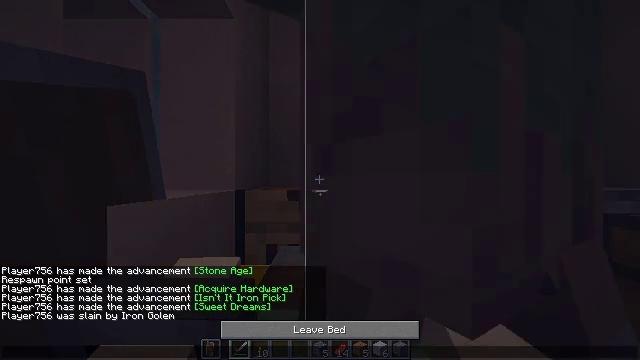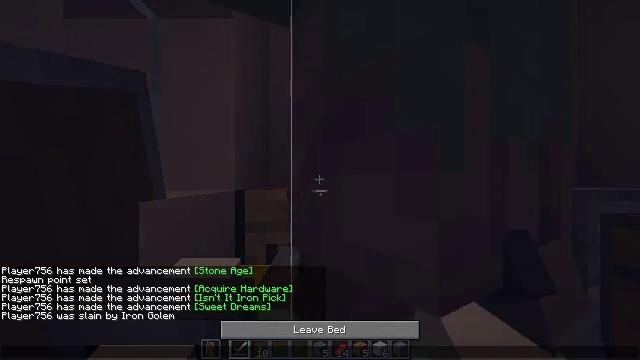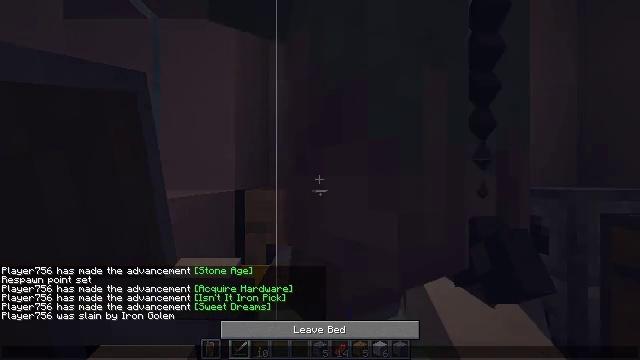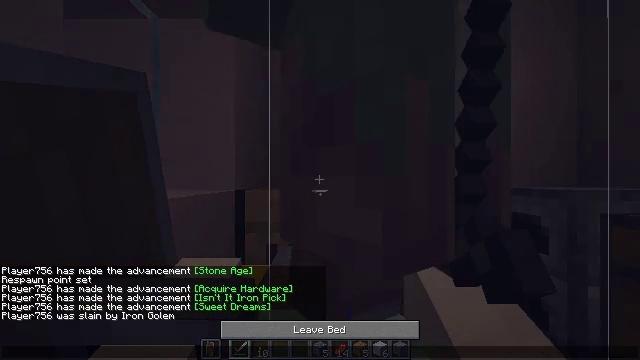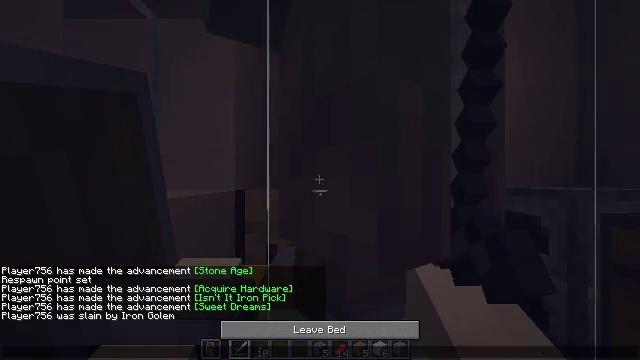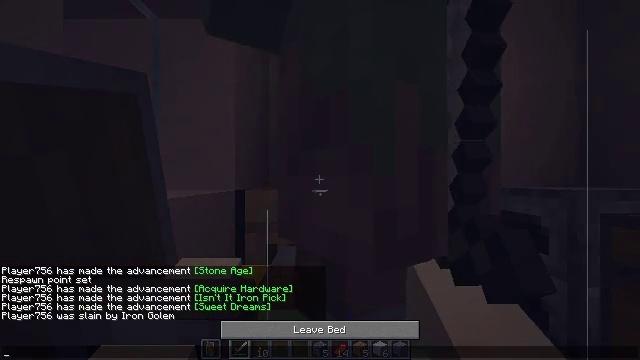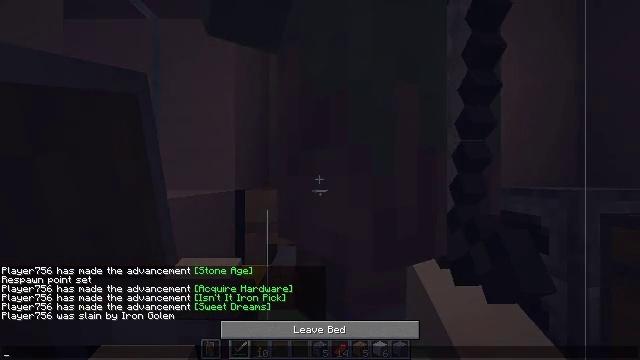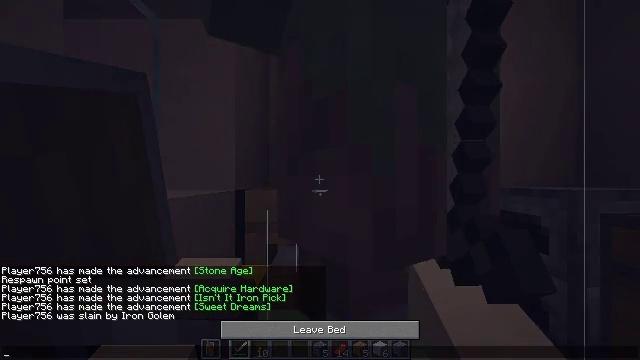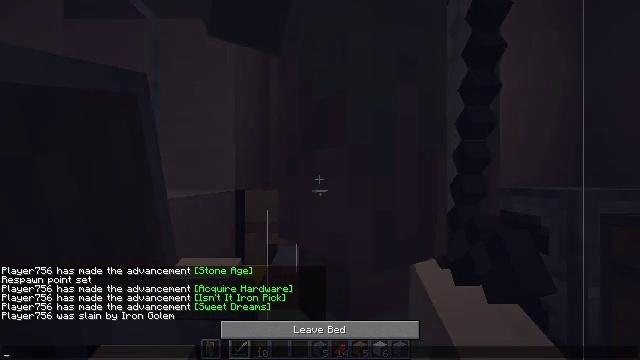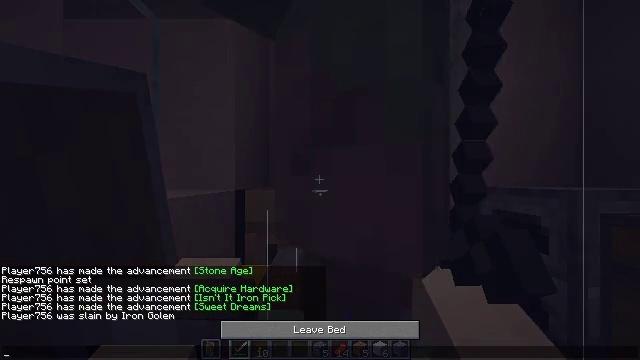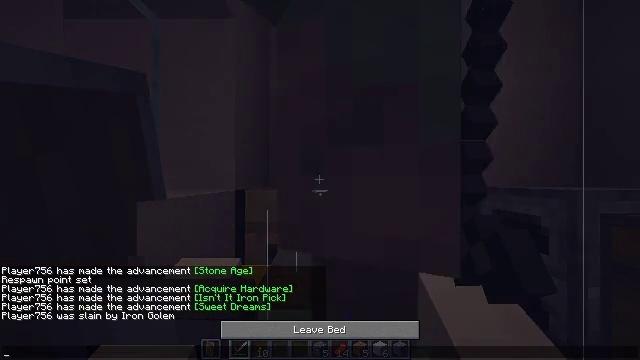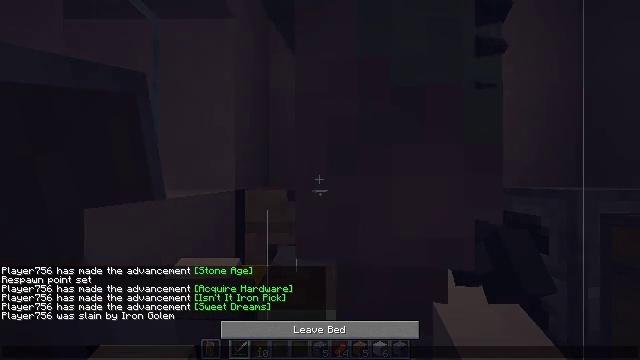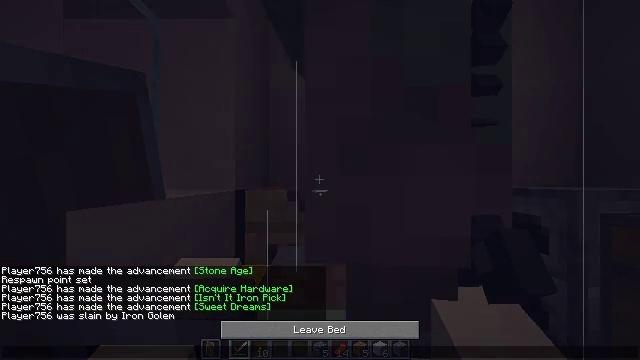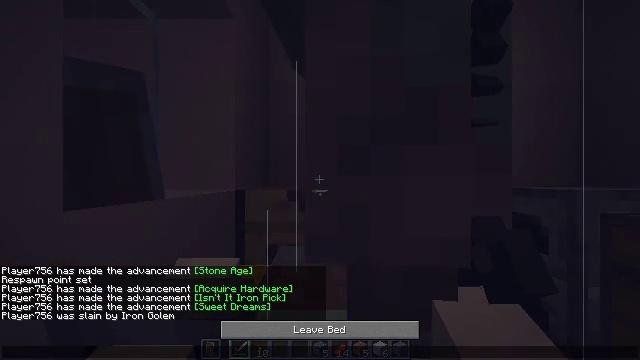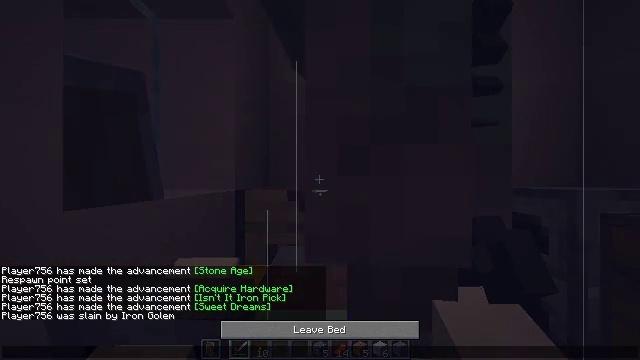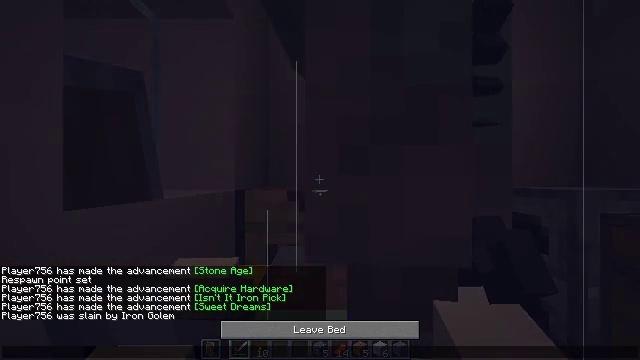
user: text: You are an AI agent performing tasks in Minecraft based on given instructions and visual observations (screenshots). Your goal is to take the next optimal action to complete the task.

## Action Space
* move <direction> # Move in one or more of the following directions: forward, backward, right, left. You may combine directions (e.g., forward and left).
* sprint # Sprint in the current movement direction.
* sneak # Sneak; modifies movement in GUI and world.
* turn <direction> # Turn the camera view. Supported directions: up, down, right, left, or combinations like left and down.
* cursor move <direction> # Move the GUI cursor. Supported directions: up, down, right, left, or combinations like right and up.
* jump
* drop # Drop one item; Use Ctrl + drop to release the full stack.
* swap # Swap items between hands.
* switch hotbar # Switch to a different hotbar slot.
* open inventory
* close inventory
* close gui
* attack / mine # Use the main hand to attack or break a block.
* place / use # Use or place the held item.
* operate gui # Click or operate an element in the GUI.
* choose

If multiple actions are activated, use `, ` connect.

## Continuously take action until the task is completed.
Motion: motion action
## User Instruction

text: Remove the oak door from its frame.
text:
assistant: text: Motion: no_op
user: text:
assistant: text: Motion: no_op
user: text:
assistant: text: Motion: no_op
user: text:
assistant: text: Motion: no_op
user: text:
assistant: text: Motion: no_op
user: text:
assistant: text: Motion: no_op
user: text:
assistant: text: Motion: no_op
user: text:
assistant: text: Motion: no_op
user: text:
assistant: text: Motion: no_op
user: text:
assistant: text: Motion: no_op
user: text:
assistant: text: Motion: no_op
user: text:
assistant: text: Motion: no_op
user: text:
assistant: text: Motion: no_op
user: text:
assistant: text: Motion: no_op
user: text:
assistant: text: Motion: no_op
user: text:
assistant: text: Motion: no_op
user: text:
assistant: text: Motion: no_op
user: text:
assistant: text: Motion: no_op
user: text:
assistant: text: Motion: no_op
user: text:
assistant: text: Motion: no_op
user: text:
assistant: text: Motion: no_op
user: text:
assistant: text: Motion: no_op
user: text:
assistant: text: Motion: no_op
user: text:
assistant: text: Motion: no_op
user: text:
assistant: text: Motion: no_op
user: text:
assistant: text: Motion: no_op
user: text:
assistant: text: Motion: no_op
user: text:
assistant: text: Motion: no_op
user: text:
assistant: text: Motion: no_op
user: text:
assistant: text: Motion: no_op